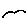
Label: bird